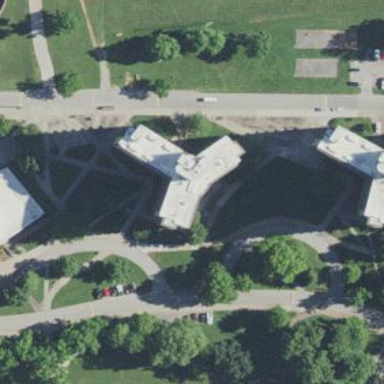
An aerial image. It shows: Dormitory building.